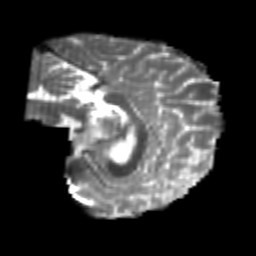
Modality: T2w
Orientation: sagittal
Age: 22
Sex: male
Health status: healthy
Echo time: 0.074 s